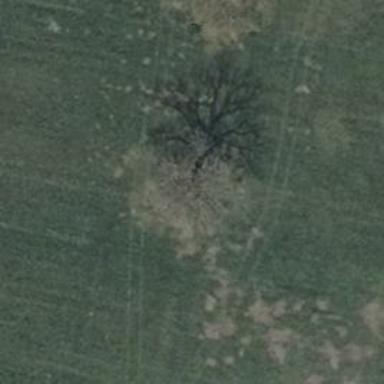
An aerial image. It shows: Single tag "natural: tree."